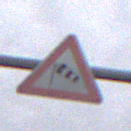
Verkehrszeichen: SeitenwindVonLinks
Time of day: Midday
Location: Outdoor (Suburban)
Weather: Overcast
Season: NotSpecified
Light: Natural